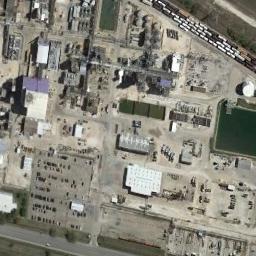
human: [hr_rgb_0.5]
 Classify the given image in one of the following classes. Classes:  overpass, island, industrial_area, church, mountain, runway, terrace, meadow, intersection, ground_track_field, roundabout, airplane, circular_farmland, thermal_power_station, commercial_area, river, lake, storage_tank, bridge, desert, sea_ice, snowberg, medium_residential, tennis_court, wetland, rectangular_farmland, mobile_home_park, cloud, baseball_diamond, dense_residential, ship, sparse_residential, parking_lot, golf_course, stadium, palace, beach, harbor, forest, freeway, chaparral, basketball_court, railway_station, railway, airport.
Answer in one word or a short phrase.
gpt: industrial_area